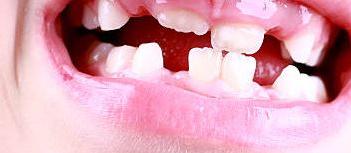
Condition: hypodontia